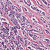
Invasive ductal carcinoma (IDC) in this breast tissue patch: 1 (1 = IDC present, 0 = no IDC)